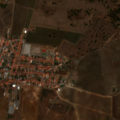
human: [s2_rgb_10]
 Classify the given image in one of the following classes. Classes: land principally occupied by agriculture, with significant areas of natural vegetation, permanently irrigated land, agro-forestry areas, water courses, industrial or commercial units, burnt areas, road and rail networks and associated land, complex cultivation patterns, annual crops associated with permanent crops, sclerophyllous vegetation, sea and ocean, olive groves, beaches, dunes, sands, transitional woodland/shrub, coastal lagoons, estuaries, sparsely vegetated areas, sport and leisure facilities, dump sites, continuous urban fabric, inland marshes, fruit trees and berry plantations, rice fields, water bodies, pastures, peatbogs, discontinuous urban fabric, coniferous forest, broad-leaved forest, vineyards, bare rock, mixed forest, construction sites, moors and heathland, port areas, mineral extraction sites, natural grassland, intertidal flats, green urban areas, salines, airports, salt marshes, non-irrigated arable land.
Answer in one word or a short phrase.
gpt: discontinuous urban fabric, non-irrigated arable land, olive groves, transitional woodland/shrub